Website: macys
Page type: billing-address
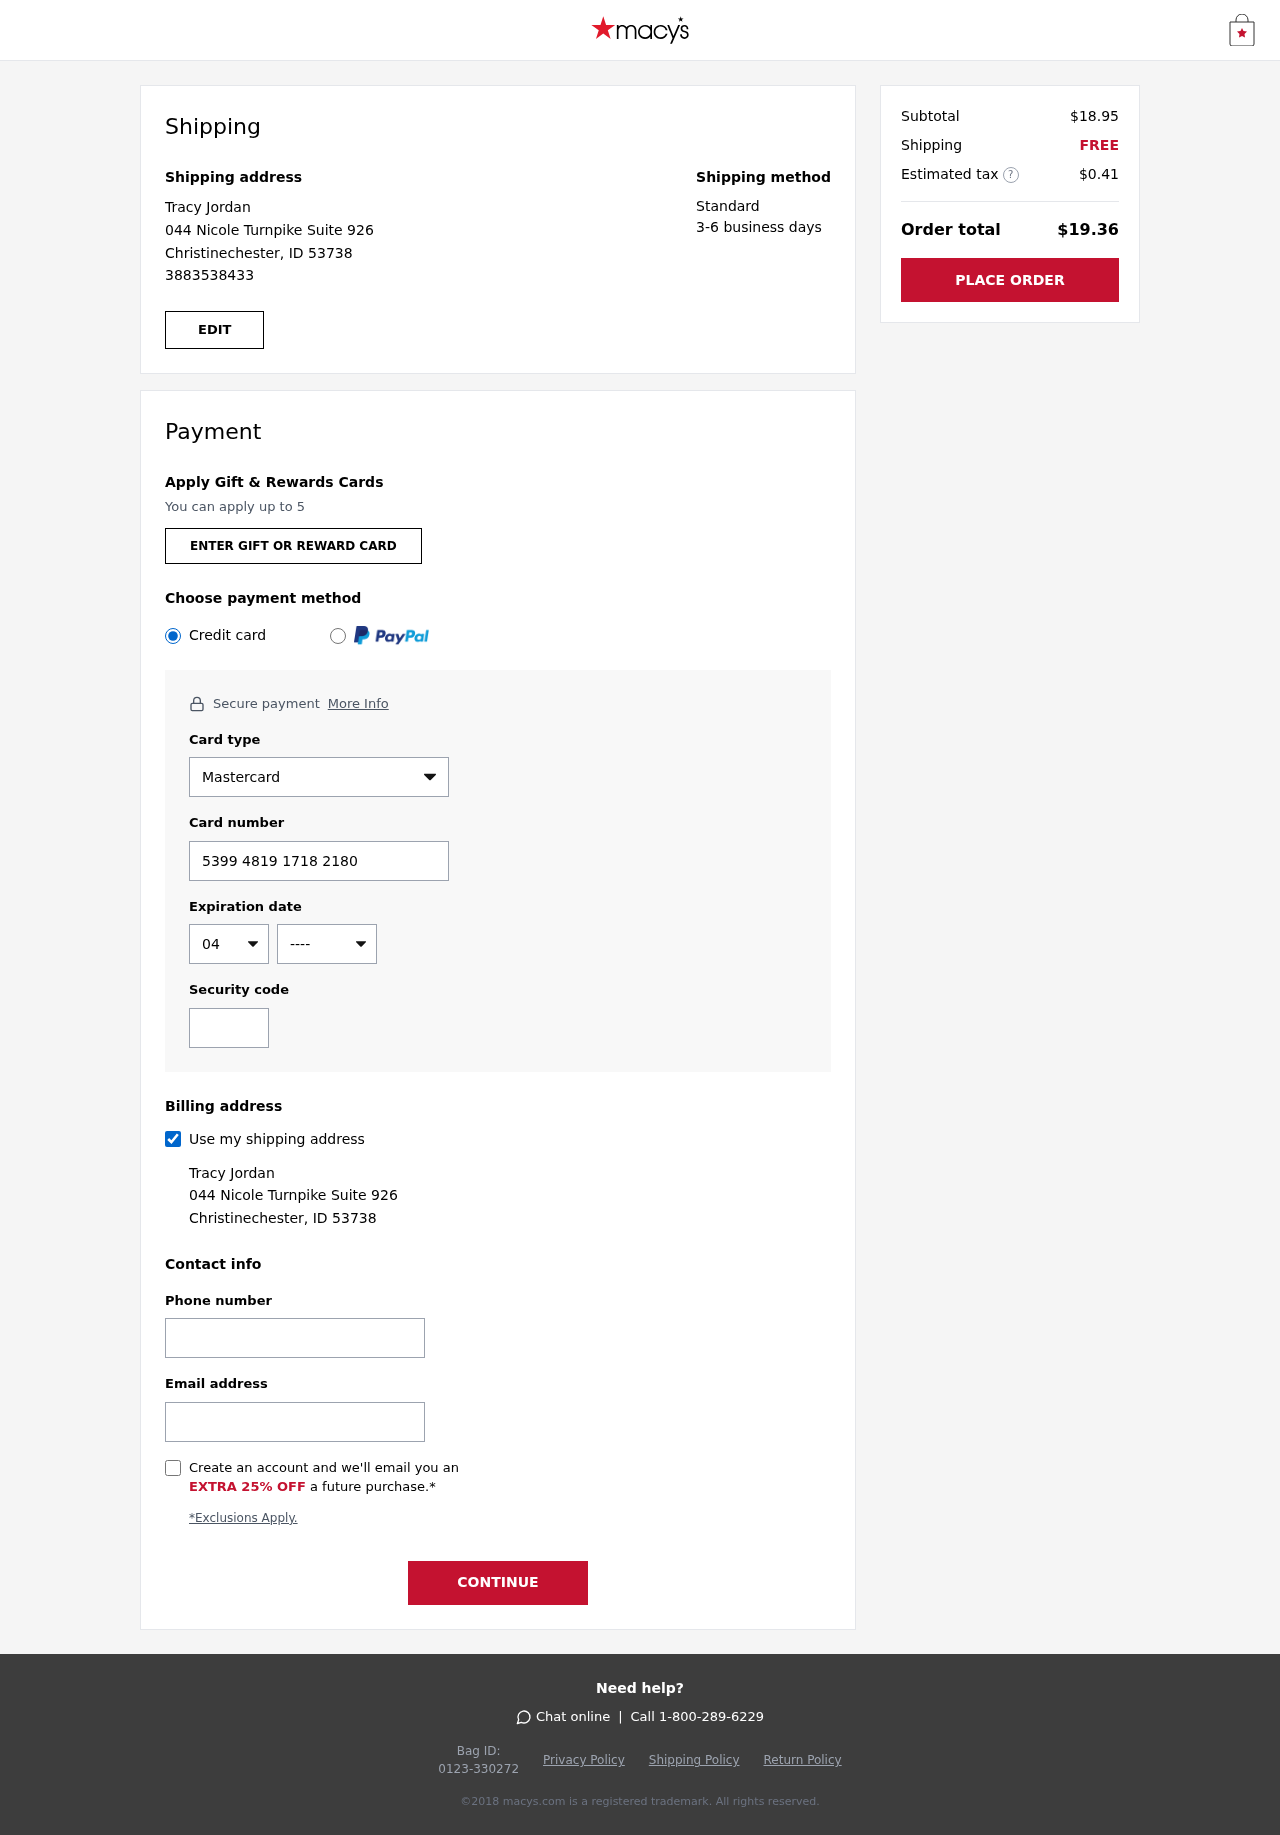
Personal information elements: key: PII_CARD_CVV
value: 996
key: PII_CARD_EXPIRY_MONTH
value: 04
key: PII_CARD_EXPIRY_YEAR
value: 26
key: PII_CARD_NUMBER
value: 5399 4819 1718 2180
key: PII_CARD_TYPE
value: Mastercard
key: PII_EMAIL
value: tjordan@yahoo.com
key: PII_FULLNAME
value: Tracy Jordan
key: PII_PHONE
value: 3883538433
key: PII_STREET
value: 044 Nicole Turnpike Suite 926
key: PII_CITY_STATE_ZIP
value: Christinechester, ID 53738
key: PII_FIRSTNAME
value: Tracy
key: PII_LASTNAME
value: Jordan
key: PII_FULLNAME2
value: Tracy Jordan
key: PII_FULLNAME3
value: Tracy Jordan
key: PII_FIRSTNAME2
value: Tracy
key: PII_FIRSTNAME3
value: Tracy
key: PII_LASTNAME2
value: Jordan
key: PII_LASTNAME3
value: Jordan
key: PII_FIRSTNAME_DERIVED
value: Tracy
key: PII_LASTNAME_DERIVED
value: Jordan
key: PII_FULLNAME_DERIVED
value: Tracy Jordan
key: PII_NAME_FULL_DERIVED
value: Tracy Jordan
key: PII_PHONE2
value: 3883538433
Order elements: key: ORDER_SUBTOTAL
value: $18.95
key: ORDER_SHIPPING_COST
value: FREE
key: ORDER_TAX
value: $0.41
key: ORDER_TOTAL
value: $19.36